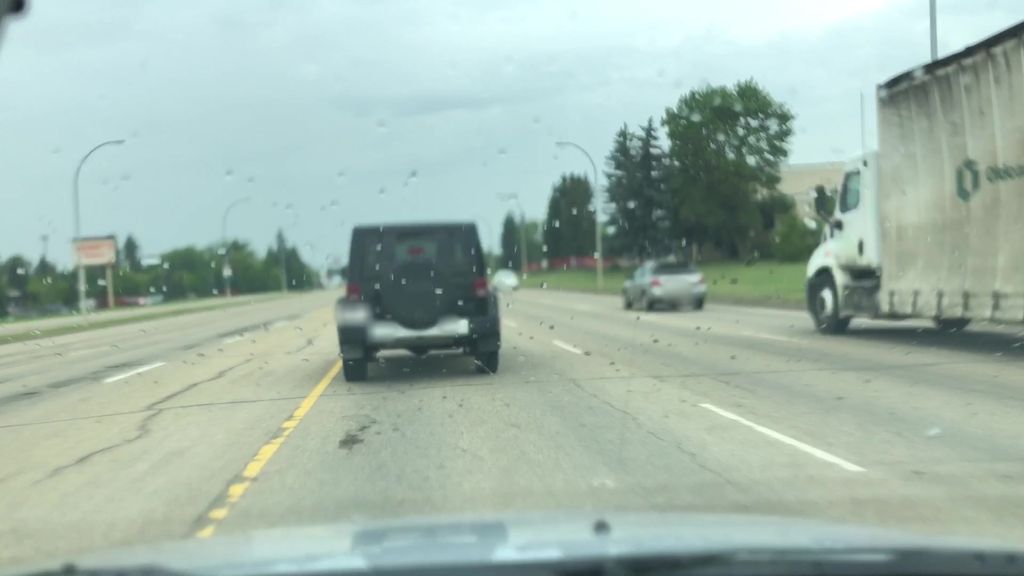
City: edmonton